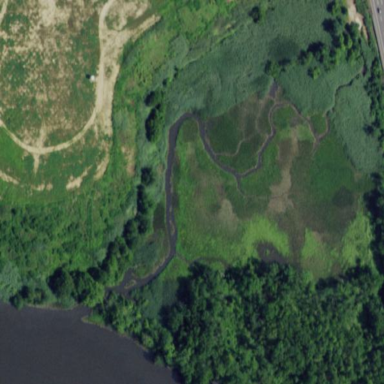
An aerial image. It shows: Marshy wetland area.